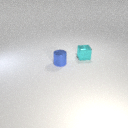
small blue metal cylinder in front of small cyan metal cube